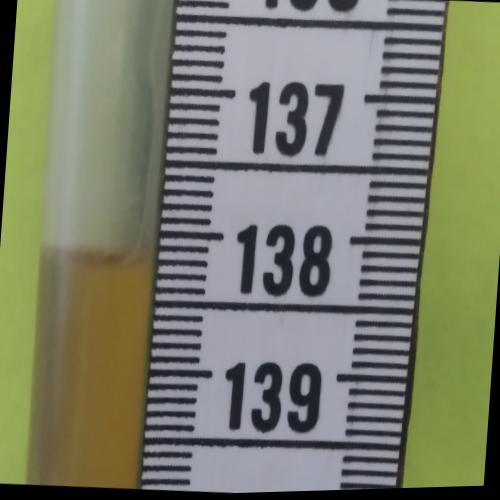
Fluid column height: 138.2 cm